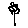
Label: flower